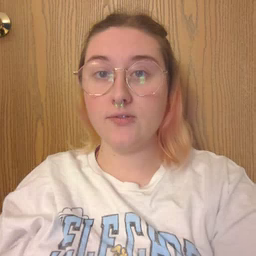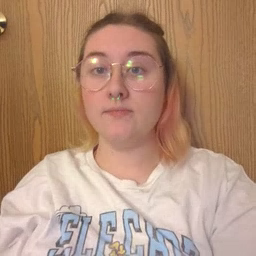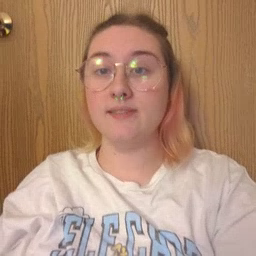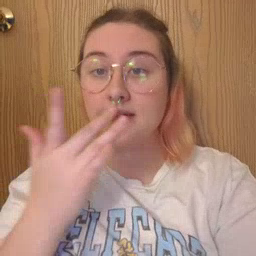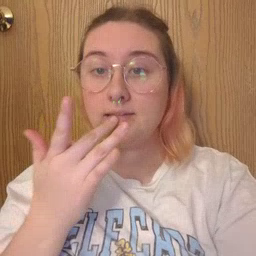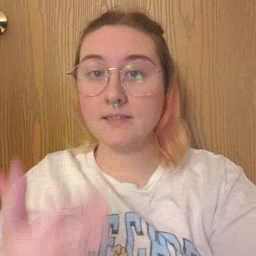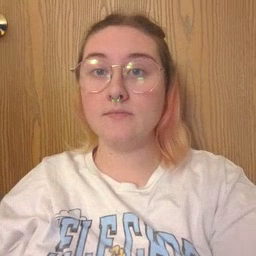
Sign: taste